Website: lowes
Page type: billing-address
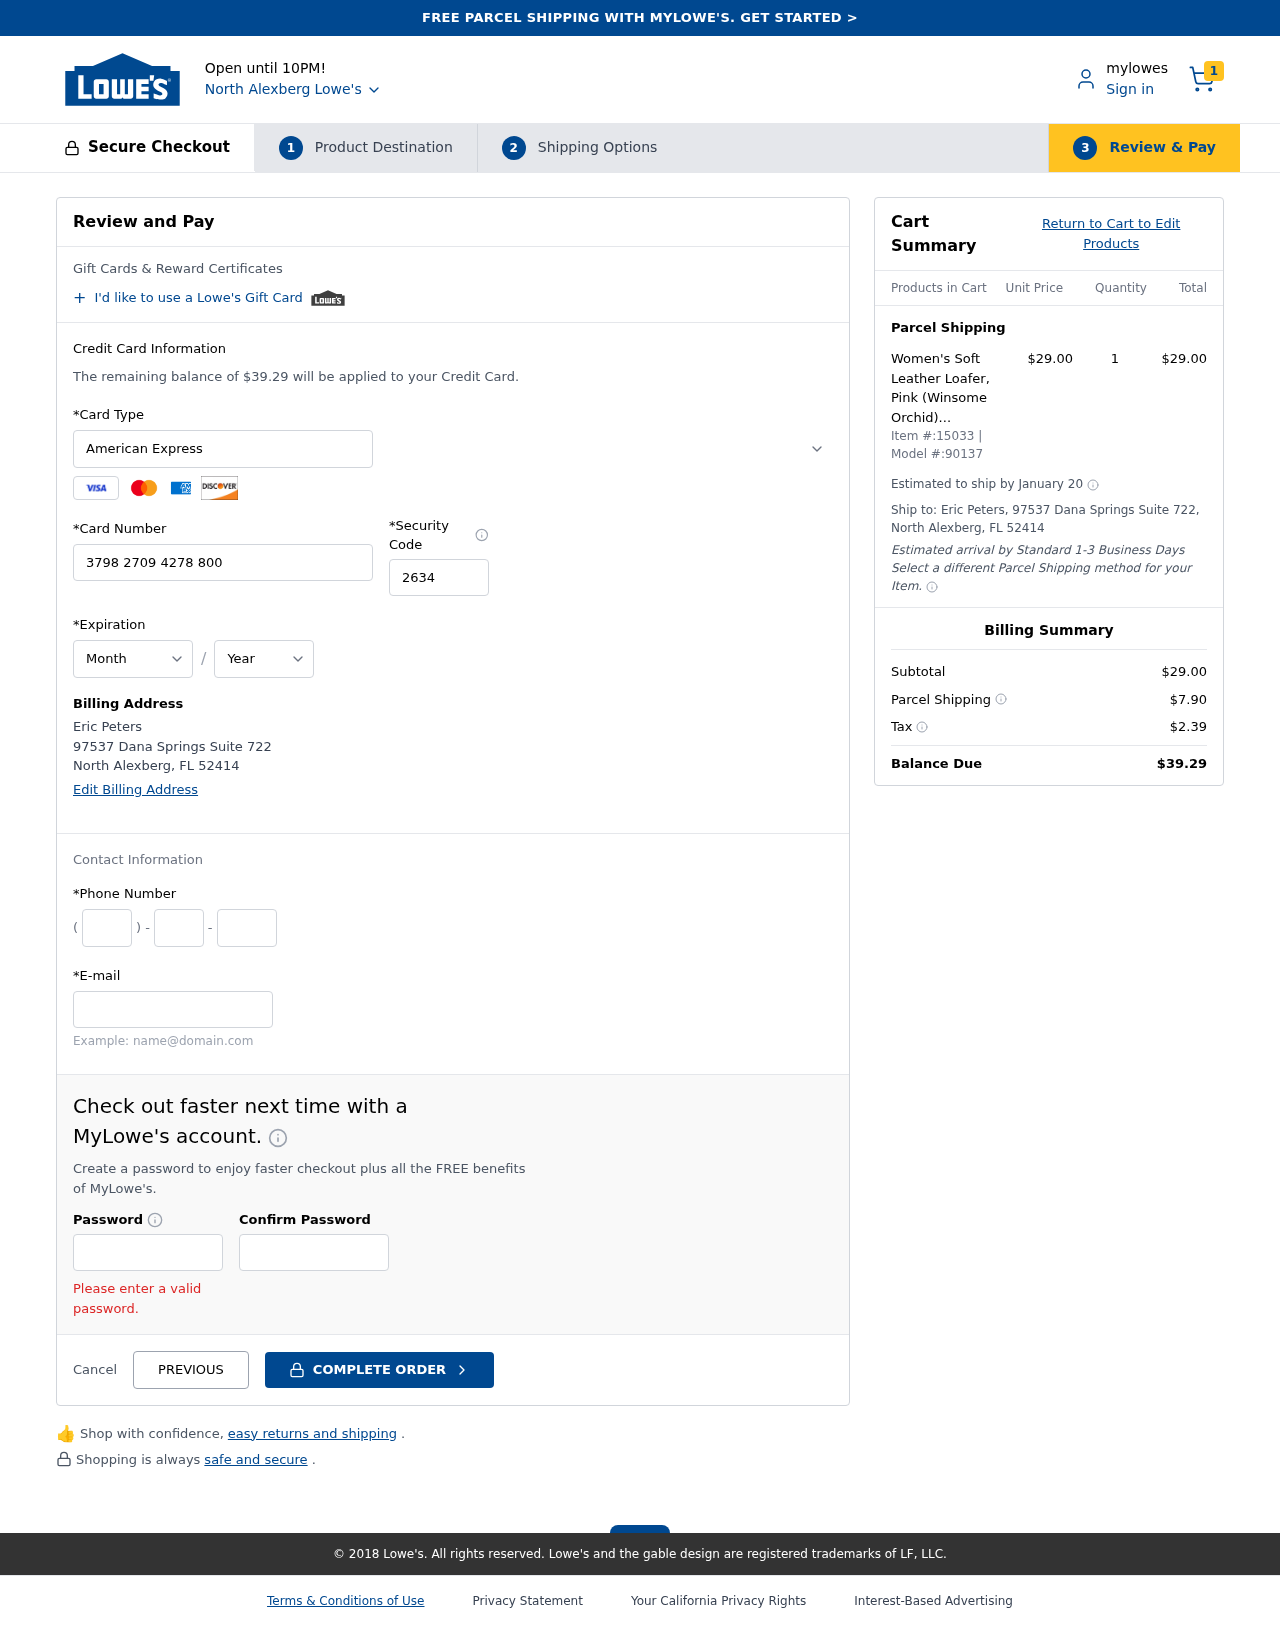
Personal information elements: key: PII_CARD_CVV
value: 2634
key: PII_CARD_EXPIRY_MONTH
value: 01
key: PII_CARD_EXPIRY_YEAR
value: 26
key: PII_CARD_NUMBER
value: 3798 2709 4278 800
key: PII_CARD_TYPE
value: American Express
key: PII_CITY
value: North Alexberg
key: PII_CITY_STATE_ZIP
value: North Alexberg, FL 52414
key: PII_EMAIL
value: eric_peters@hotmail.com
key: PII_FULLNAME
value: Eric Peters
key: PII_PHONE_AREA
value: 669
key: PII_PHONE_PREFIX
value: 470
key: PII_PHONE_SUFFIX
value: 7052
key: PII_STREET
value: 97537 Dana Springs Suite 722
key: PII_FULLNAME2
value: Eric Peters
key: PII_STATE_ABBR
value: FL
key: PII_POSTCODE
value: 52414
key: PII_POSTCODE_FULL
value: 52414
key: PII_CITY_STATE
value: North Alexberg, FL
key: PII_POSTCODE_NUMERIC
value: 52414
Product elements: key: PRODUCT1_NAME
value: Women's Soft Leather Loafer, Pink (Winsome Orchid), 8 UK
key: PRODUCT1_PRICE
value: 29
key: PRODUCT1_QUANTITY
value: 1
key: PRODUCT_ITEM_NUMBER
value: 15033
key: PRODUCT_MODEL_NUMBER
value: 90137
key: PRODUCT1_LINE_TOTAL
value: $29.00
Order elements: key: ORDER_NUM_ITEMS
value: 1
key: ORDER_TOTAL
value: $39.29
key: ORDER_SHIPPING_DATE
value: January 20
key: ORDER_SUBTOTAL
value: $29.00
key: ORDER_SHIPPING_COST
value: $7.90
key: ORDER_TAX
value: $2.39